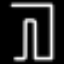
Label: pants